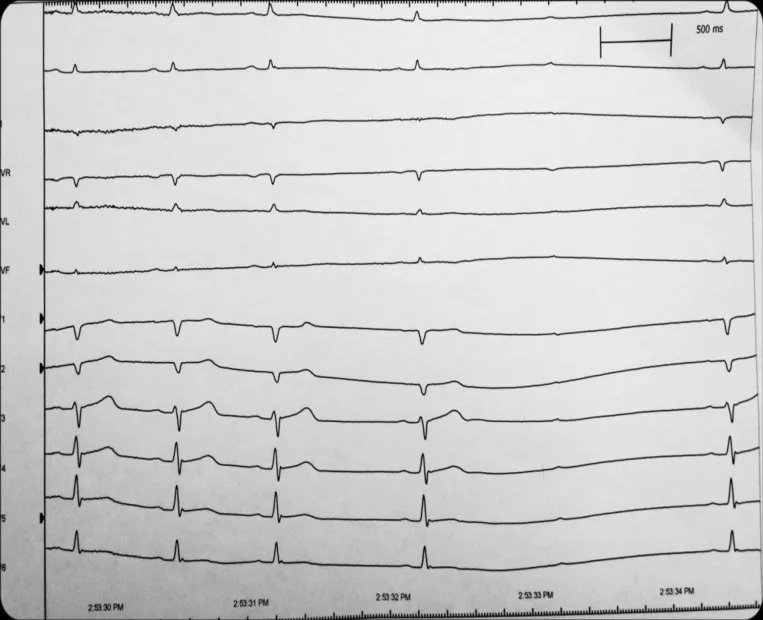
Cardiac monitoring following ingestion of 500 ml of a cold carbonated beverage. The patient had marked sinus bradycardia of 30 beats per minutes after the one sip. Following the bradycardia was a 3.5-second sinus pause with second-degree Mobitz Type 1 AV block. He complained of near syncope during the event.
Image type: electrography (ekg)